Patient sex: F
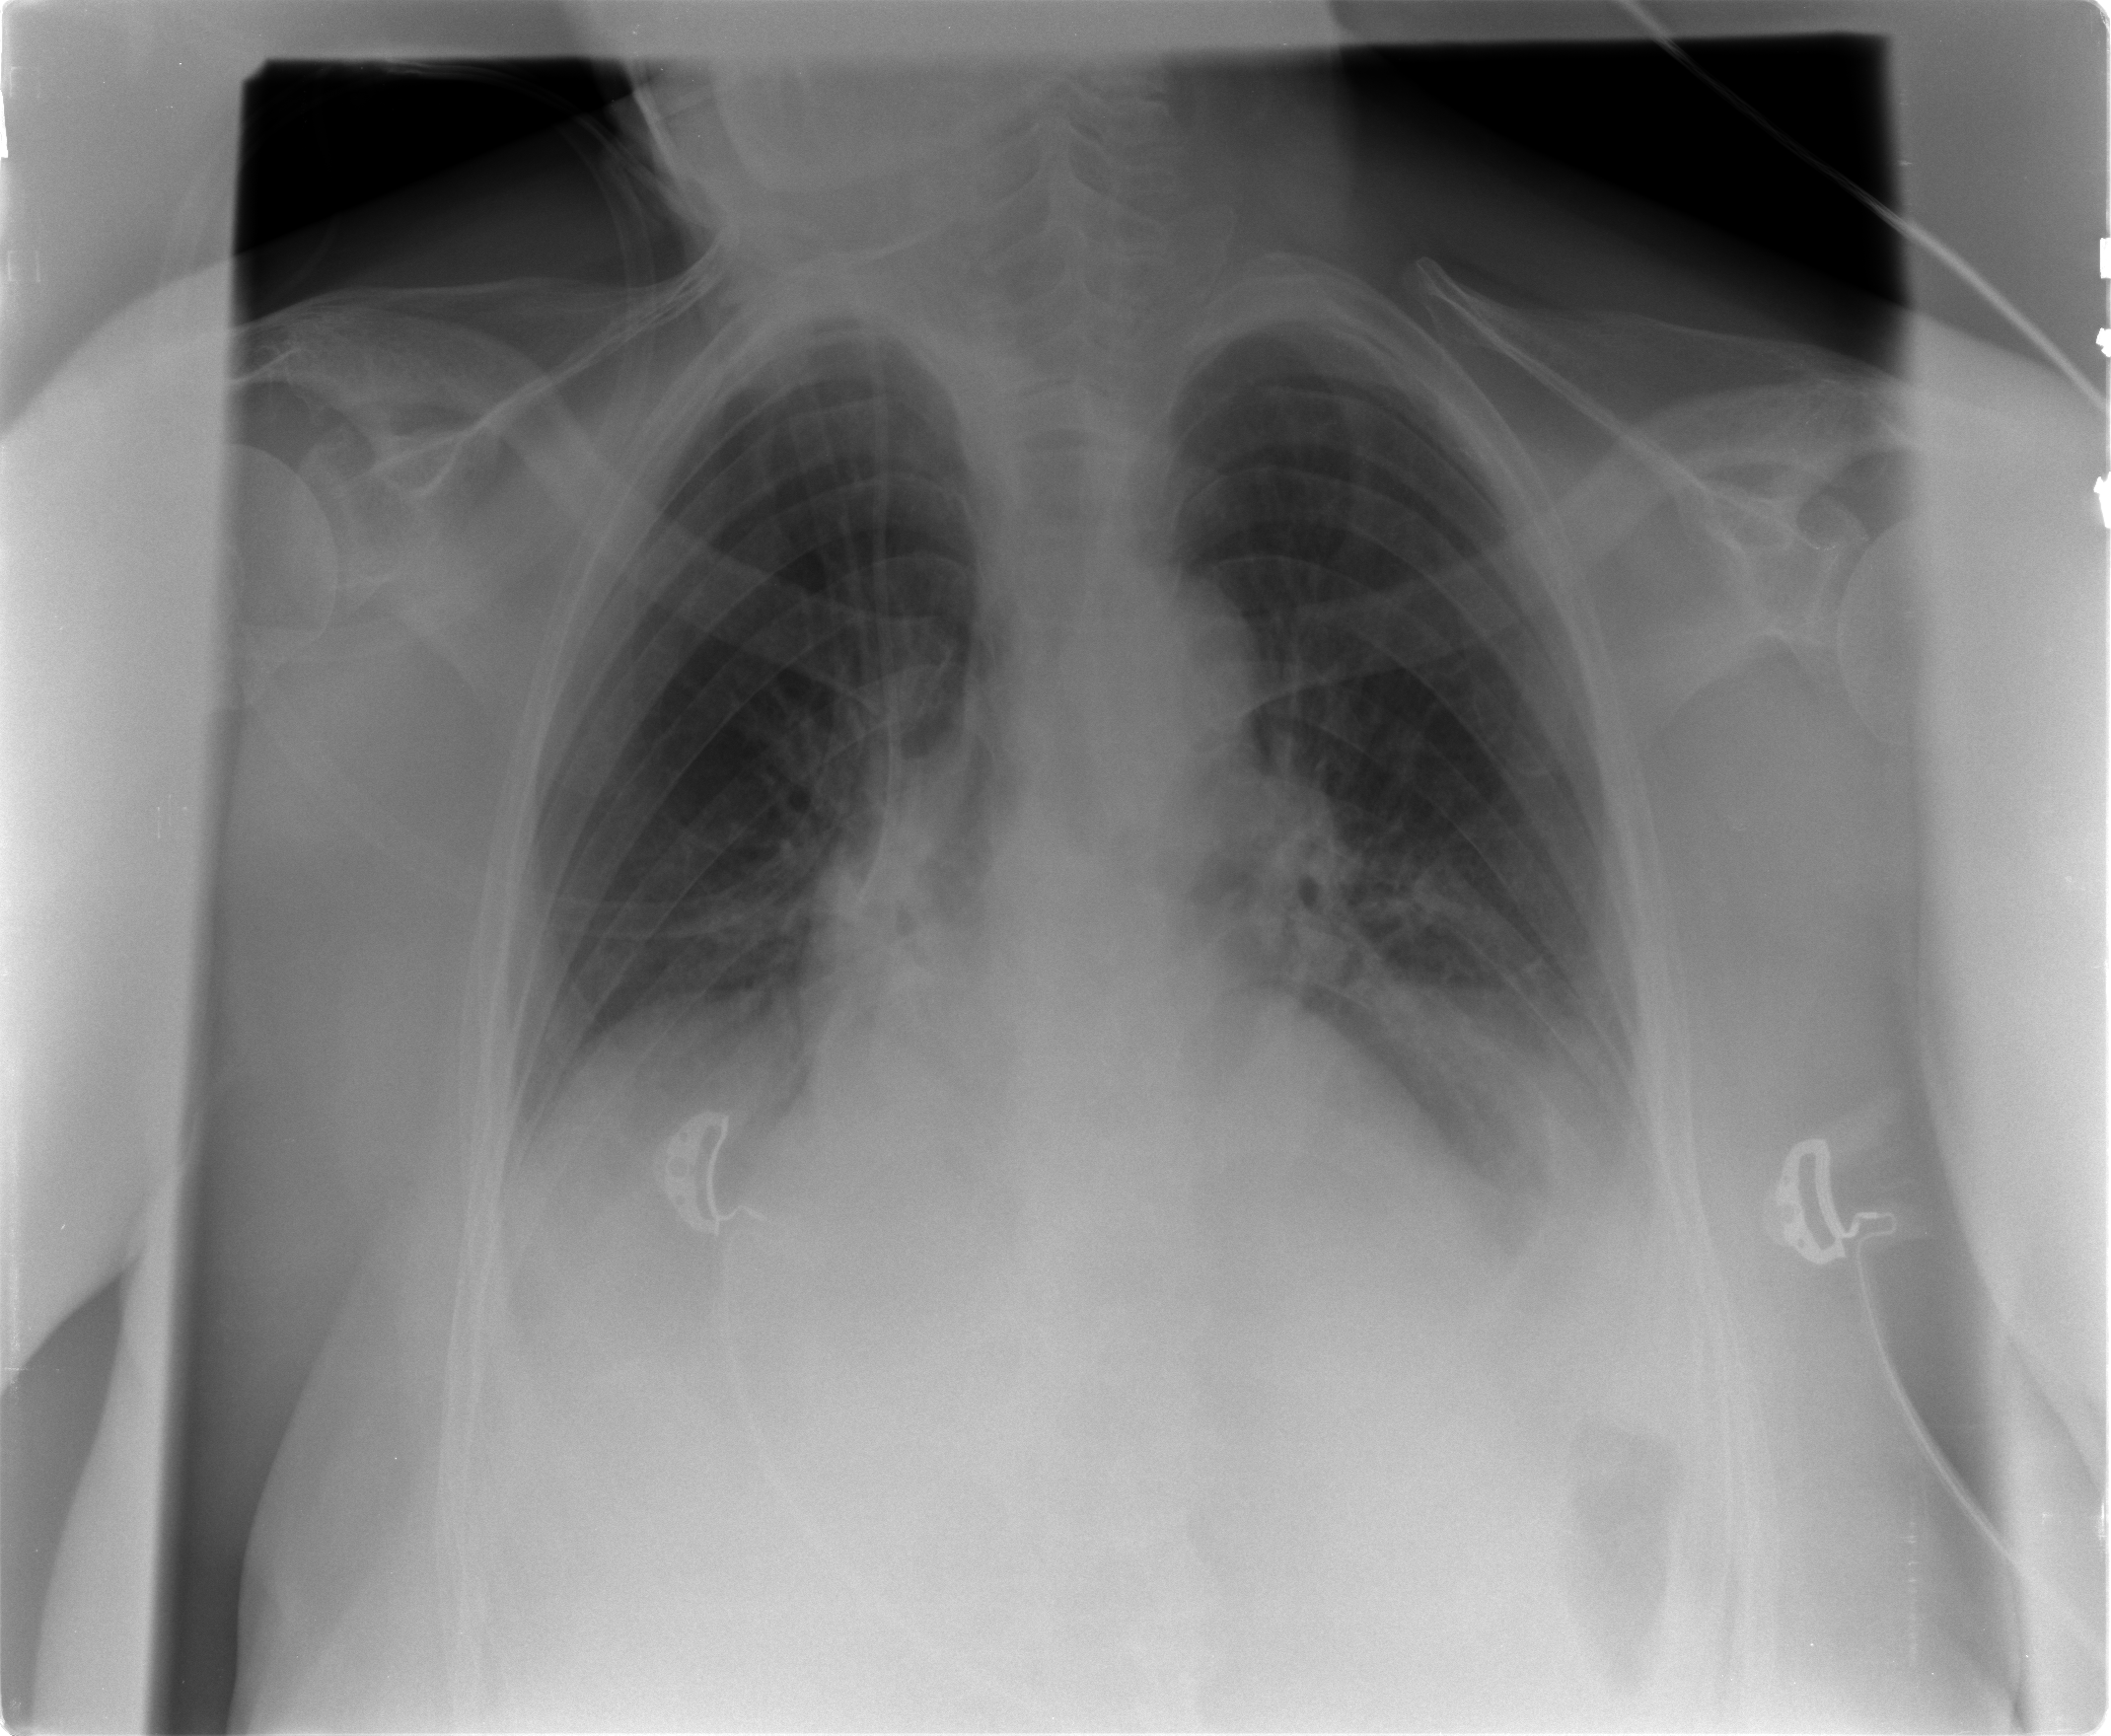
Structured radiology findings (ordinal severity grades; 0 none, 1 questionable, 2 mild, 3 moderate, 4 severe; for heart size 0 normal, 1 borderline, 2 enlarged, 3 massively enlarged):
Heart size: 2
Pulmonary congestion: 1
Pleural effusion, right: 0
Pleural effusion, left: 1
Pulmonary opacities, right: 0
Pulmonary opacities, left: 0
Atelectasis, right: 2
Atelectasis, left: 2